Interaction volume radius: 10 \u00c5
Interaction volume height: 10 \u00c5
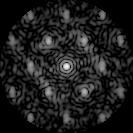
Disorder parameter: 0.5009